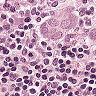
Metastatic tissue present: yes